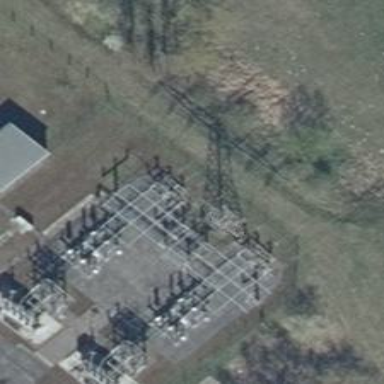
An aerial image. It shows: Three cables of power line.